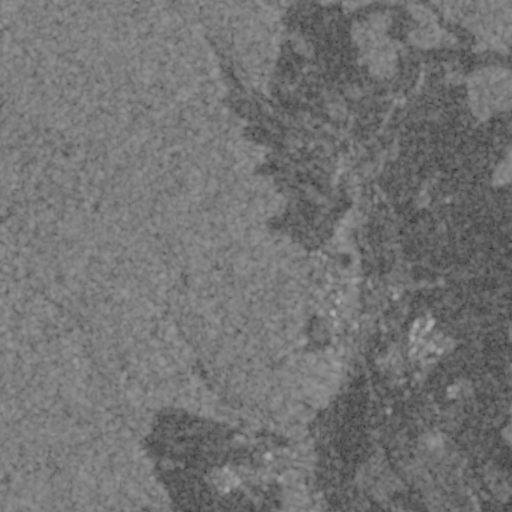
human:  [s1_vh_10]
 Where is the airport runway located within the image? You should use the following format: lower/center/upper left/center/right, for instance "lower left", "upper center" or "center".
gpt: The airport runway is located in the upper right of the image.
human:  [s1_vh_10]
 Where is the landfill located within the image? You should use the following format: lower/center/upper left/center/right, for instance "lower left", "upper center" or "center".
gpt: The landfill is located in the lower center of the image.
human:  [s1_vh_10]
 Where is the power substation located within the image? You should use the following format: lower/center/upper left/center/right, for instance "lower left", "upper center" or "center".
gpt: The power substation is located in the lower right of the image.
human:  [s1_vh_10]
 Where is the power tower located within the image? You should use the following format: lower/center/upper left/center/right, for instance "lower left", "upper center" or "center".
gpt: The power tower is located in the lower left of the image.
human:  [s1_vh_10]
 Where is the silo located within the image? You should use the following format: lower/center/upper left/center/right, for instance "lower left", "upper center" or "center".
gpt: The silo is located in the lower center of the image.
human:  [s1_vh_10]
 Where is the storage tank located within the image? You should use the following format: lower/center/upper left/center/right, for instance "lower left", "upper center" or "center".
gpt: The storage tank is located in the right of the image.
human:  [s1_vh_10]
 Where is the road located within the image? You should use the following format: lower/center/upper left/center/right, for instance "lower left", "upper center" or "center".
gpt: There is no road in the image.

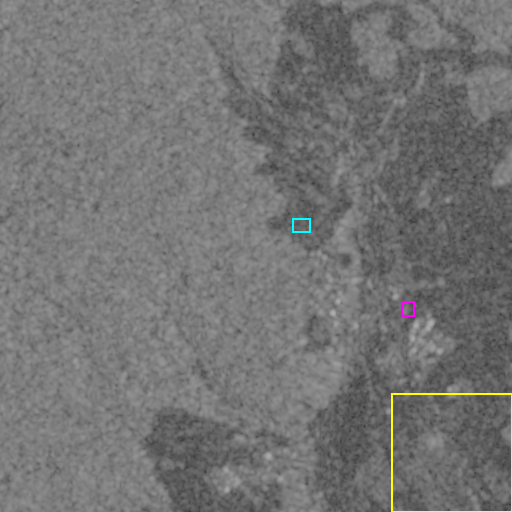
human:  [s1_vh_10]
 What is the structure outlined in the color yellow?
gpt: The structure outlined in yellow is a crop field.
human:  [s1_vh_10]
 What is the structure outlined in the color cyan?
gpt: The structure outlined in cyan is a park.
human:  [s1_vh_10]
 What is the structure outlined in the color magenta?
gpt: The structure outlined in magenta is a parking lot.
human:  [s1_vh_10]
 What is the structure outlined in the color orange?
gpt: There is no orange outline.